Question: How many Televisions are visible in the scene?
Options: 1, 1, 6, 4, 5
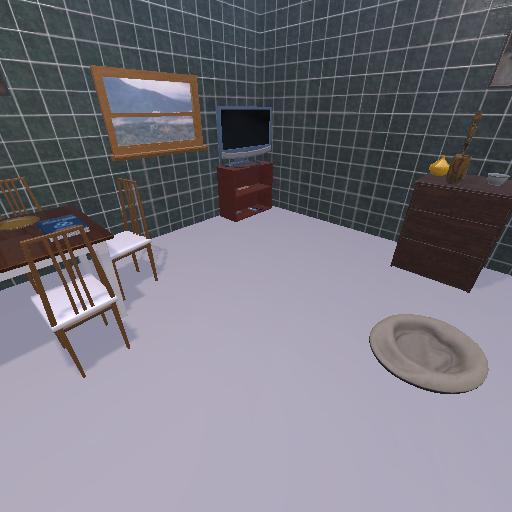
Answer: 1